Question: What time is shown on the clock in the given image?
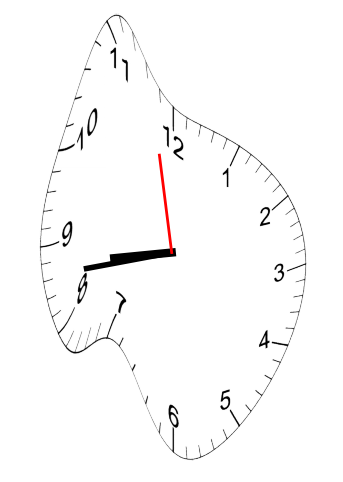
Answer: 08:42:58